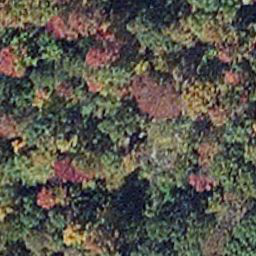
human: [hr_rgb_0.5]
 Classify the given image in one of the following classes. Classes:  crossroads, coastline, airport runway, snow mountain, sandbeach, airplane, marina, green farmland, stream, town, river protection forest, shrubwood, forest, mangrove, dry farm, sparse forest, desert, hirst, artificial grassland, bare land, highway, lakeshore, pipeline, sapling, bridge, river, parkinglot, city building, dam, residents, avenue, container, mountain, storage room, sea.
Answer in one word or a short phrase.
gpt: mangrove